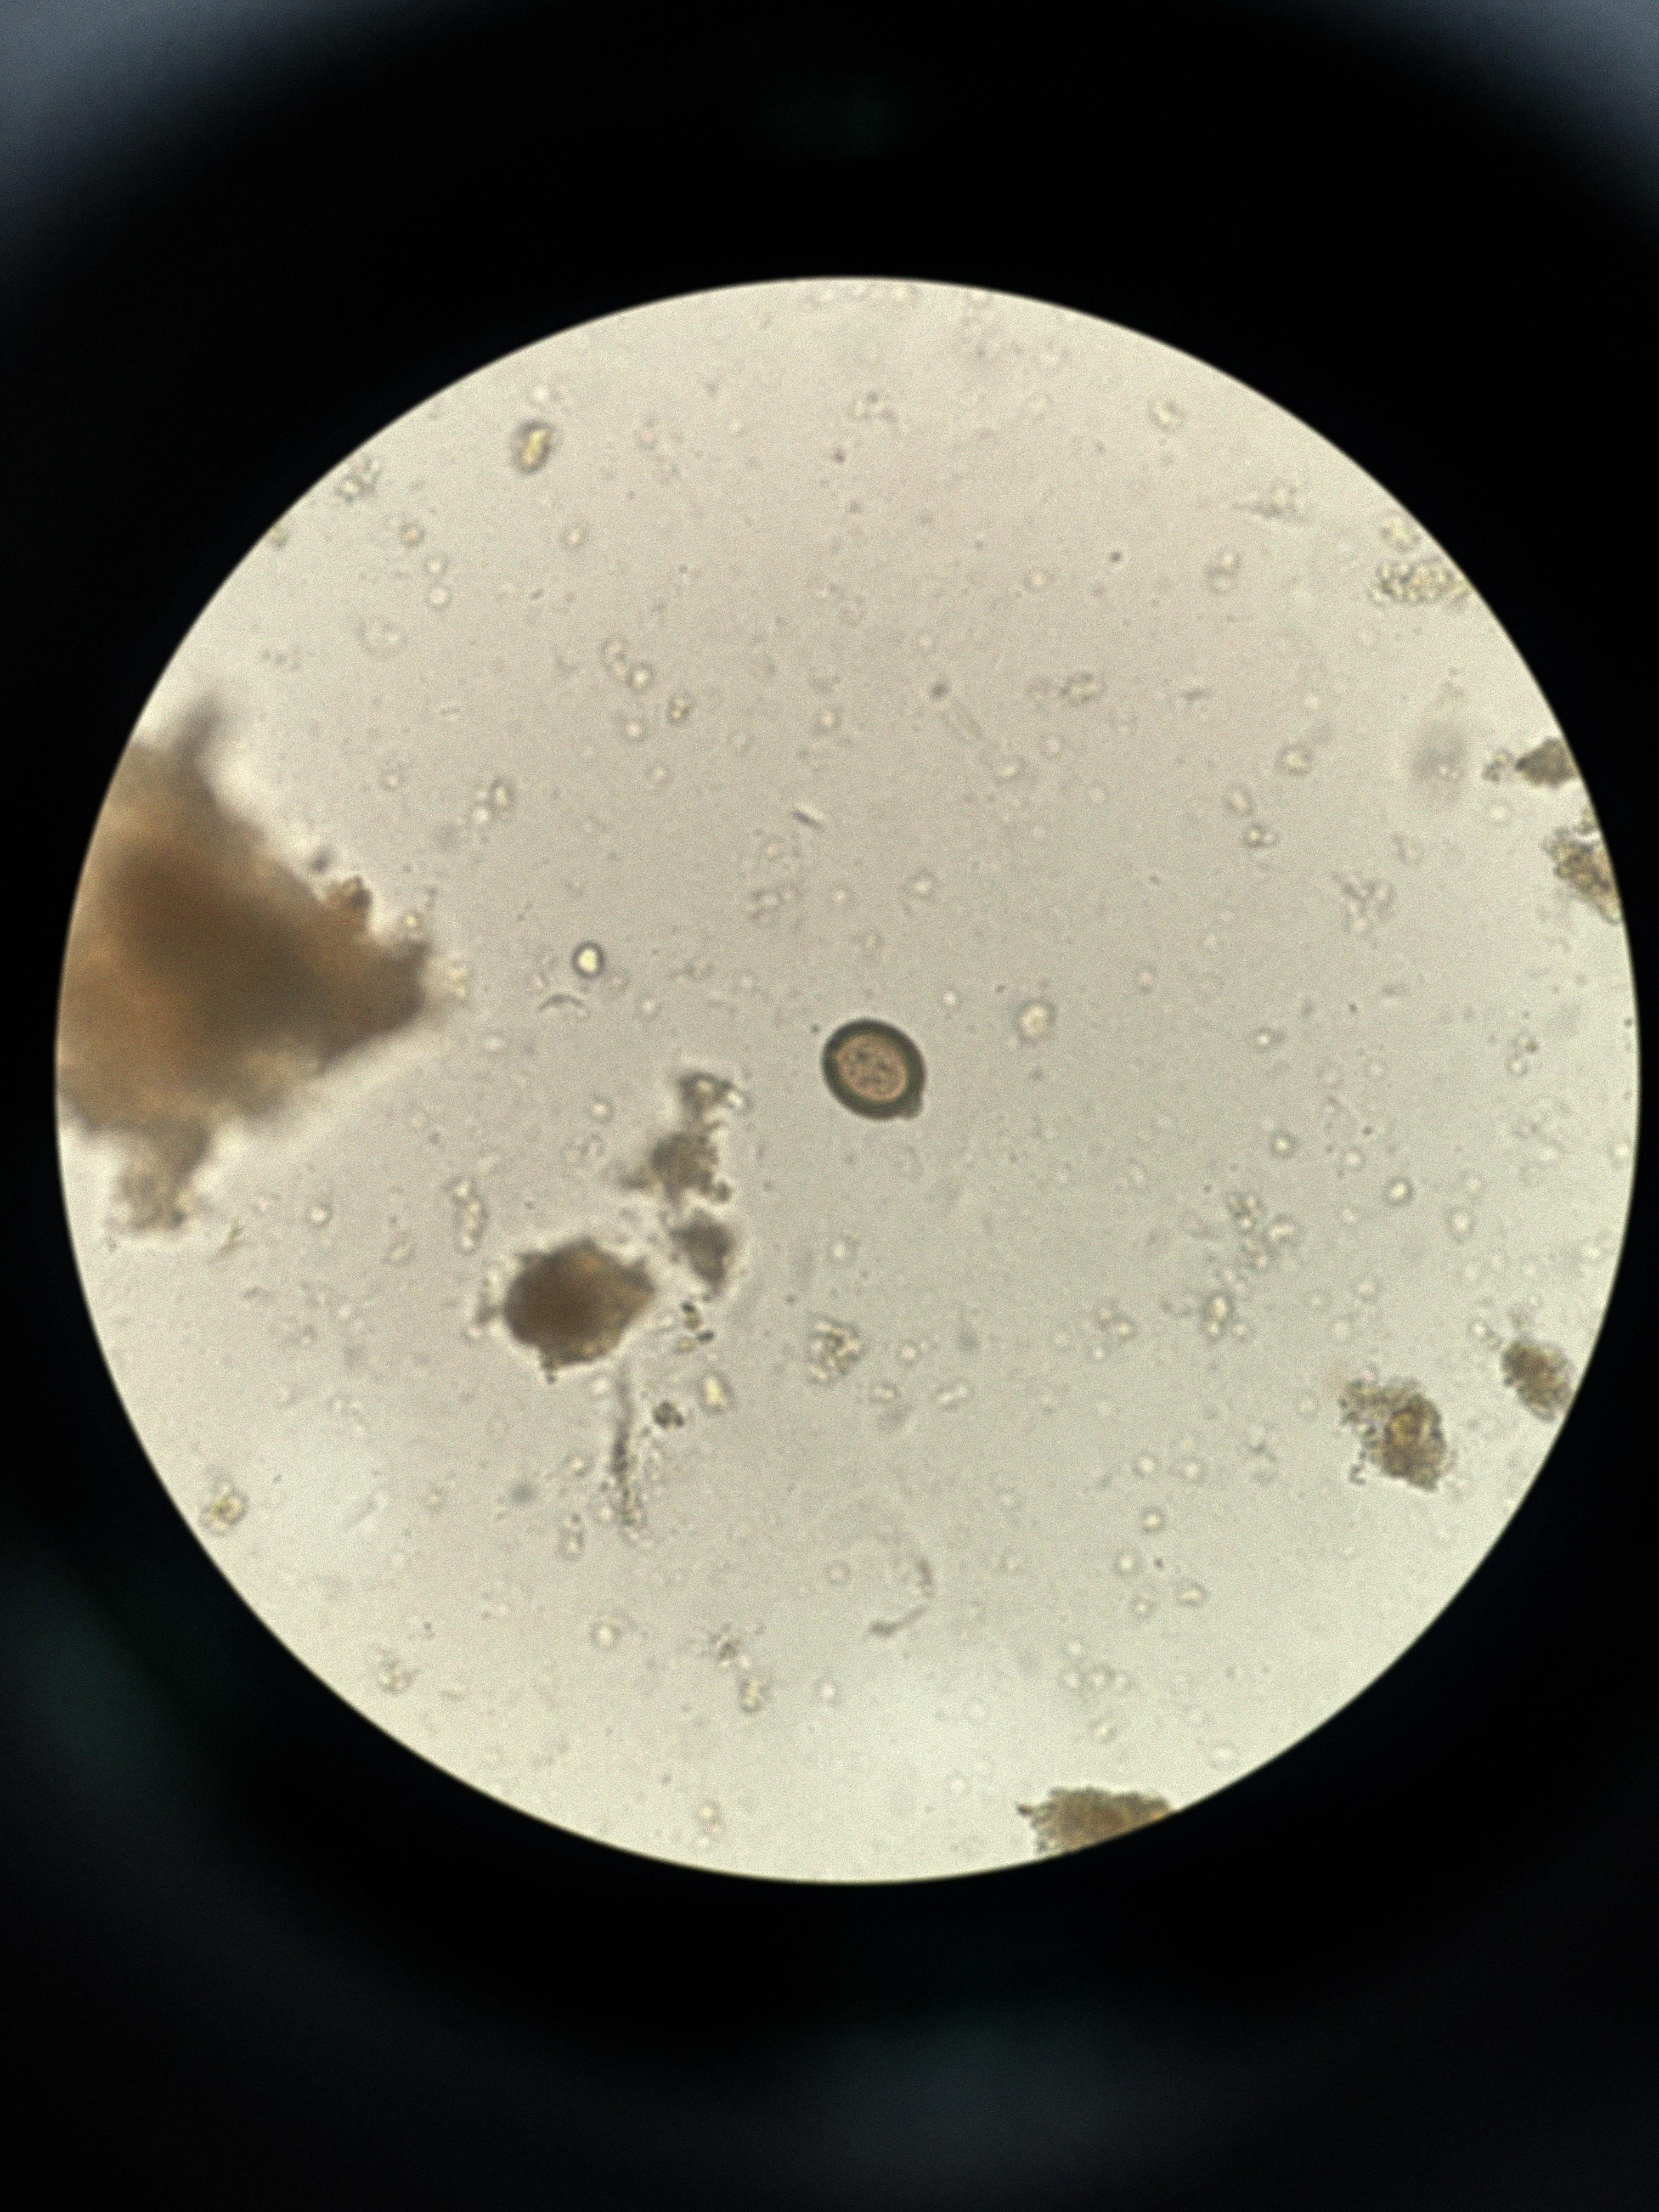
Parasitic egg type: Taenia spp. egg